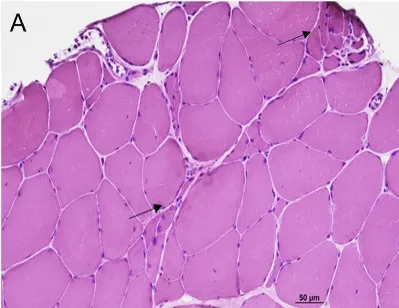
Hematoxilin Eosin staining (A) showed neurogenic changes with small groups of atrophic fibers (arrows).
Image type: pathology (h&e)